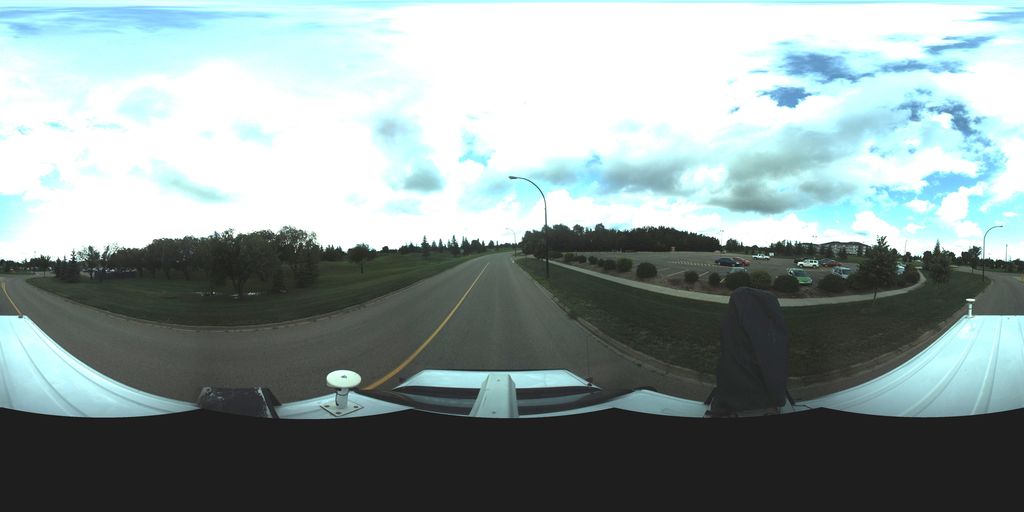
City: saskatoon